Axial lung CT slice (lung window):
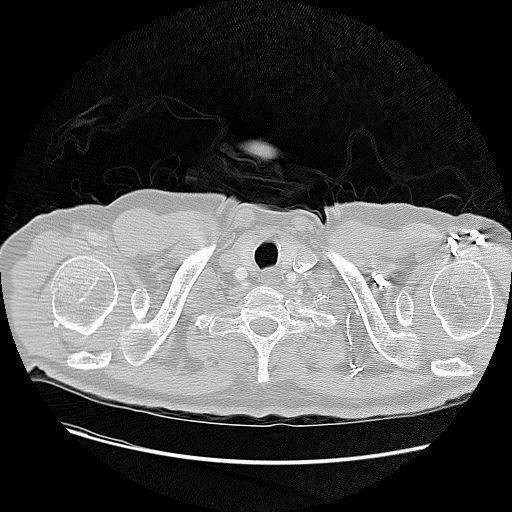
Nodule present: no